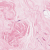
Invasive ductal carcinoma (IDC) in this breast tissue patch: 0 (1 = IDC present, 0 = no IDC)